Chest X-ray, PA view. Patient: 31 years old, sex M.
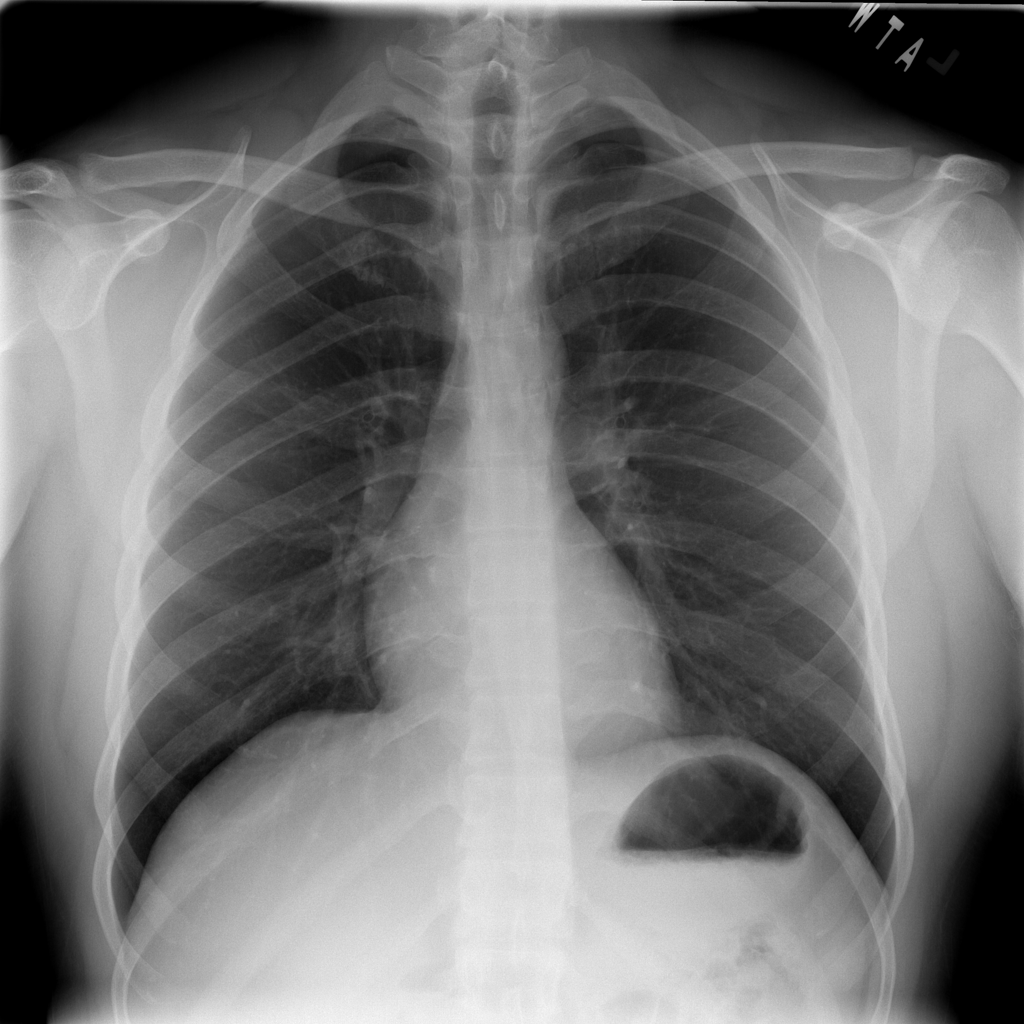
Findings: No Finding